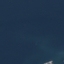
Land use / land cover class: SeaLake